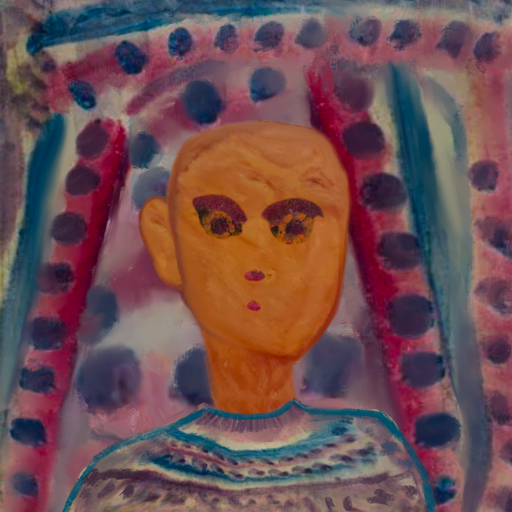
Background: HillGirl, Head And Neck Front: Pious_Lady, Face Front: Doll, Bust: HillGirl, Hair Front: Blank, Head Accessory: Blank, Second Necklace: Blank, Necklace: Blank, Baby: Blank